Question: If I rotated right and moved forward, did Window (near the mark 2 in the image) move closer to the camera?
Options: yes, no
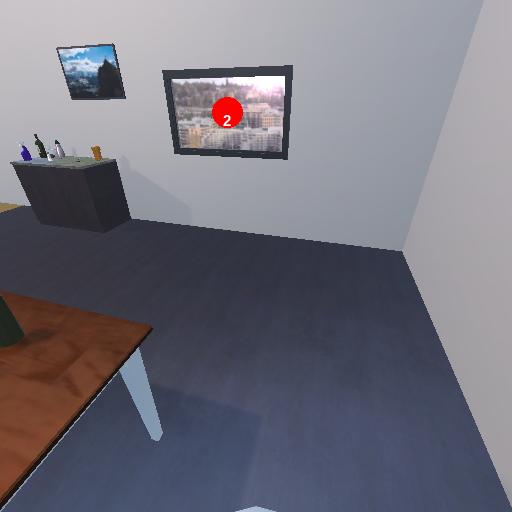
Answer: yes